Question: Currently I'm using '<input type="text">'
If I use '<input type="number">', the problem is that in Chrome the input field starts to look like this, with up and down arrows:

Is there a better solution?
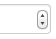
Answer: Just add this to your css file to remove the arrows.
'''
form input[type='number']::-webkit-outer-spin-button,
form input[type='number']::-webkit-inner-spin-button {
-webkit-appearance: none;
margin: 0;
}
'''
Source:
<URL>
Hope that helps you!